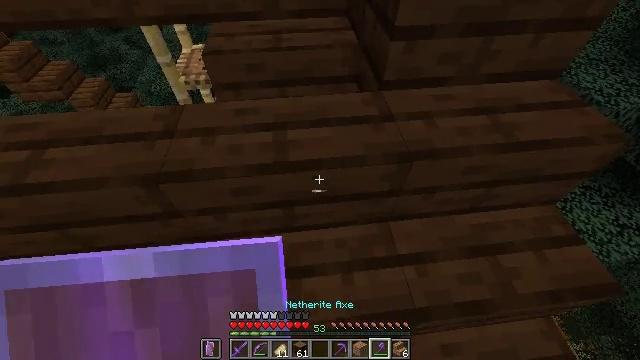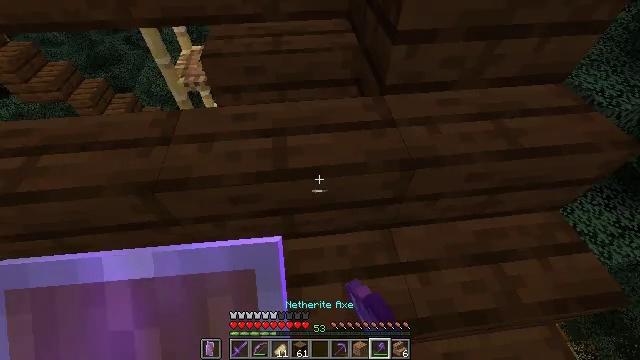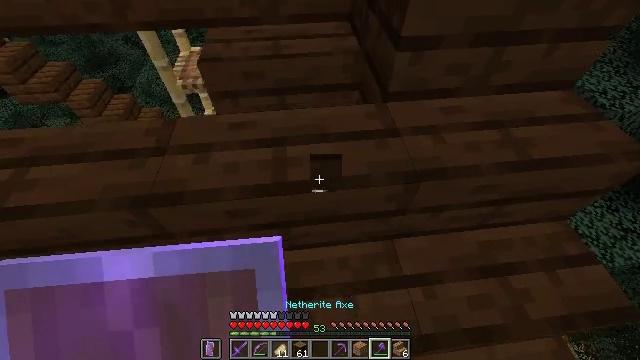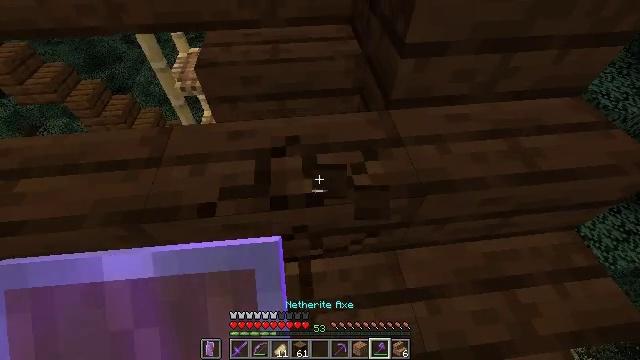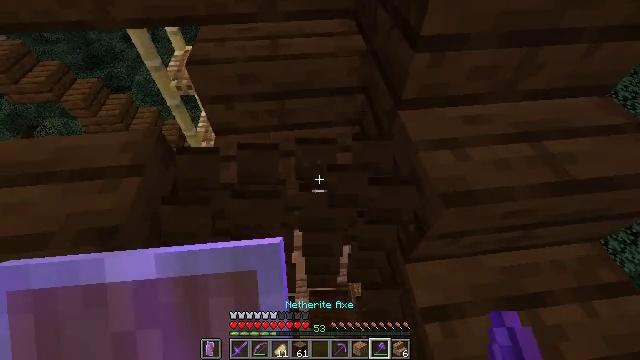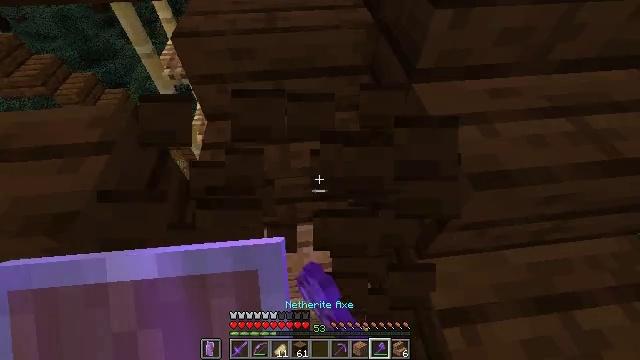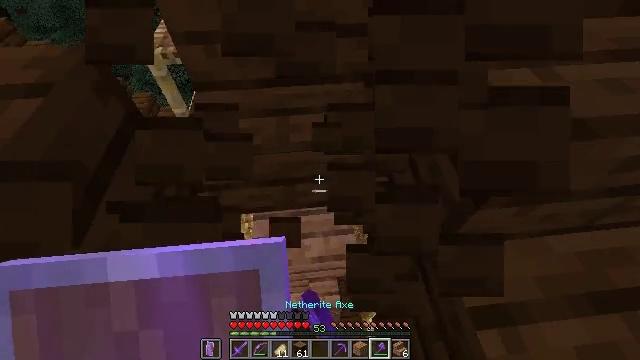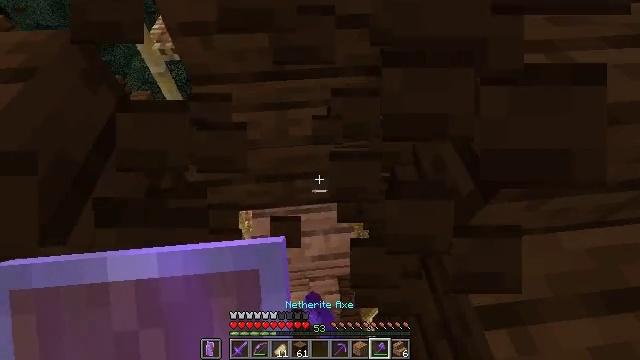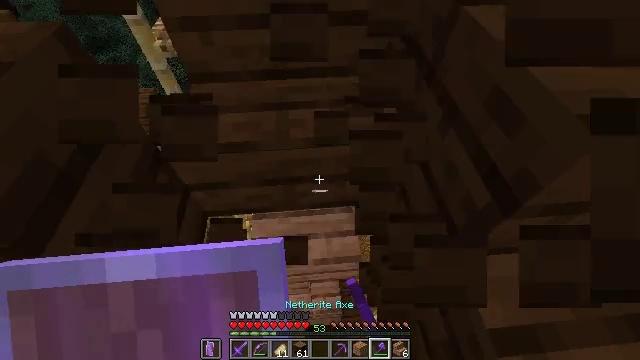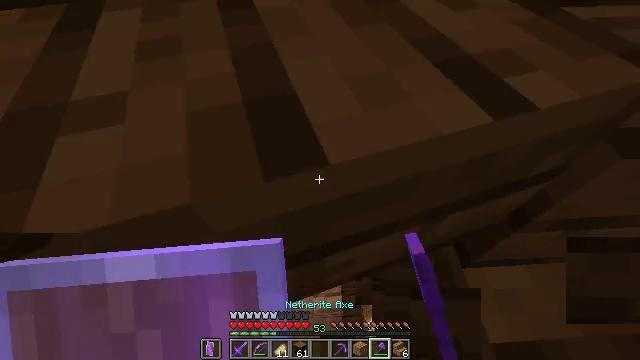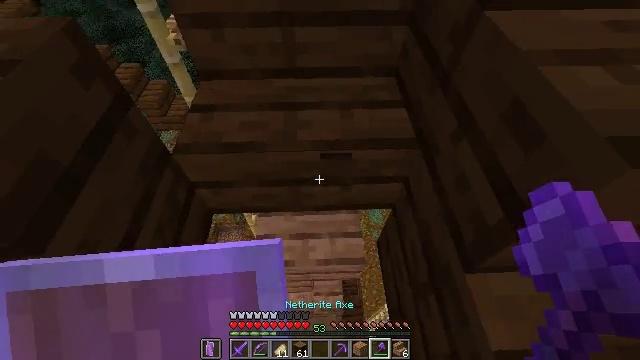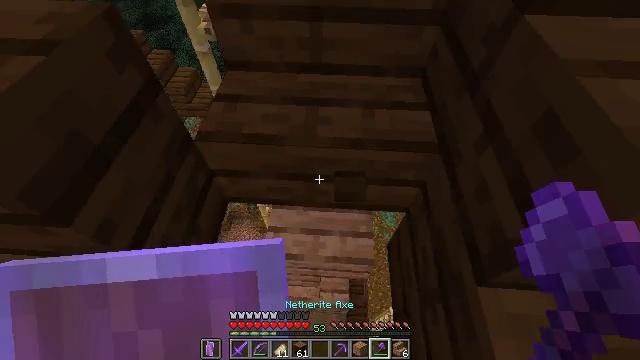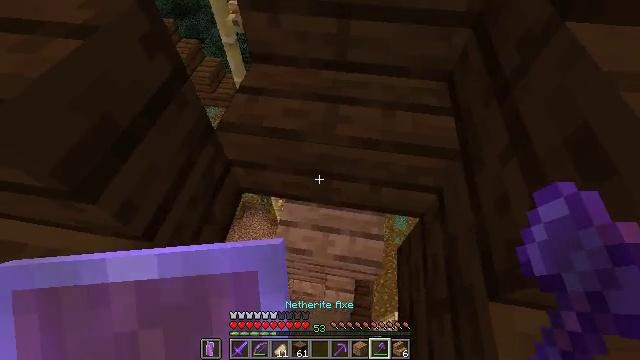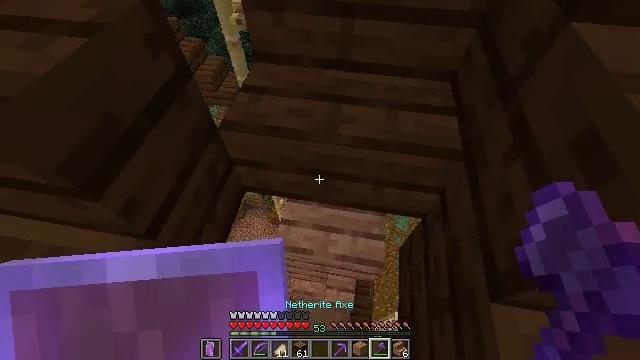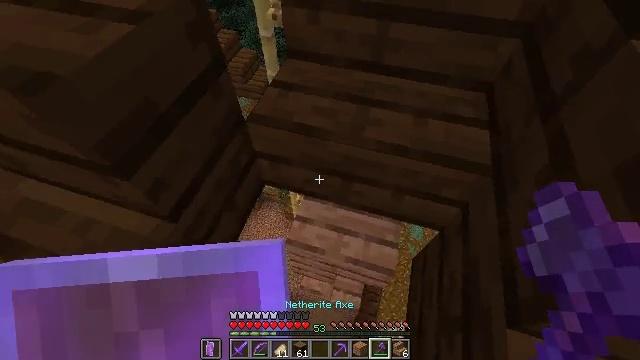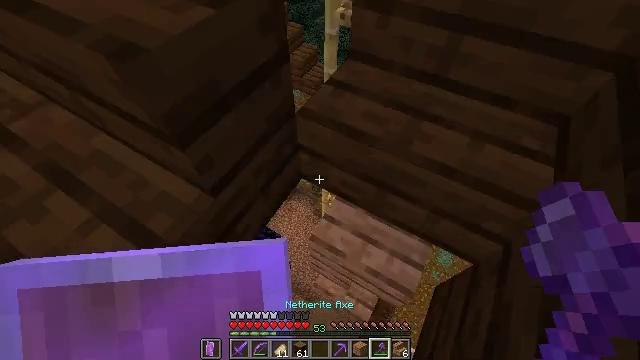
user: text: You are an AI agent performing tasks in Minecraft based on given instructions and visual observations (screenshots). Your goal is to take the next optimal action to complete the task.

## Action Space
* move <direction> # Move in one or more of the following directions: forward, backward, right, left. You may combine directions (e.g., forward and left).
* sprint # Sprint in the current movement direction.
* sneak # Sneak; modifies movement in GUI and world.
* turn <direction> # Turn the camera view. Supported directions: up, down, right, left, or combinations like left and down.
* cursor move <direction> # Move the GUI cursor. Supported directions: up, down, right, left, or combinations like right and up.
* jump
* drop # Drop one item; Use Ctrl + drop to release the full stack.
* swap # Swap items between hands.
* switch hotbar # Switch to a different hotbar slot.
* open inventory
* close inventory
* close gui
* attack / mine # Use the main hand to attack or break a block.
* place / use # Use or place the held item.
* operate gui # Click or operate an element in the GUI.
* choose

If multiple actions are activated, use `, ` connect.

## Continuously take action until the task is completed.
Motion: motion action
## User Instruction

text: Mine dark oak stairs from a structure.
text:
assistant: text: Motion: move forward, sneak, attack / mine
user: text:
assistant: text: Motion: move forward, sneak, attack / mine
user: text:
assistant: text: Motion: move forward, sneak, attack / mine
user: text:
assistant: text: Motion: move forward, sneak, attack / mine
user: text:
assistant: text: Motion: move forward, sneak, attack / mine
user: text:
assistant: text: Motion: move forward, sneak, attack / mine
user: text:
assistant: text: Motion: move forward, sneak
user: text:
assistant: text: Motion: move forward, sneak, turn left
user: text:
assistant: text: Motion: move forward, sneak, turn left
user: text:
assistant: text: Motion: move forward, sneak, turn left
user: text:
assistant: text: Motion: move forward, sneak, turn left
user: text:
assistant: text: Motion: move forward, sneak, turn left
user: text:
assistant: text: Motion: move forward, sneak
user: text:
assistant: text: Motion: move forward, sneak, turn left
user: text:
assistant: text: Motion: sneak, turn left
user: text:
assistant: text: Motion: sneak, turn left and up
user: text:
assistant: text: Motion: sneak, turn left and up
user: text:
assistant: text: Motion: sneak, turn left and up
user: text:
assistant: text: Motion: sneak, turn left and up
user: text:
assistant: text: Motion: sneak, turn left and up
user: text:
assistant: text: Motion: sneak, turn left and up
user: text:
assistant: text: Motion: sneak
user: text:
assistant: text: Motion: sneak
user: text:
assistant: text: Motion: sneak
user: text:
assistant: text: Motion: sneak, turn right
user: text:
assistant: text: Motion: sneak, turn right
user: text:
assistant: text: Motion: move forward, sneak, turn right
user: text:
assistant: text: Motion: move forward, sneak, turn right
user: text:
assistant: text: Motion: move forward, sneak
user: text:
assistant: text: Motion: move forward, sneak, attack / mine